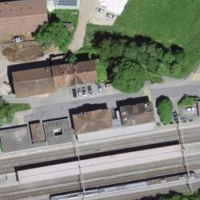
EUNIS habitat code: 54
Species observed at this site:
Polygonum aviculare